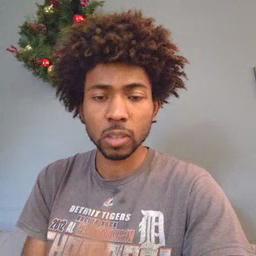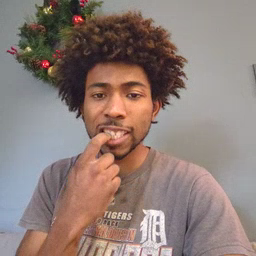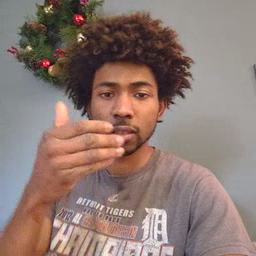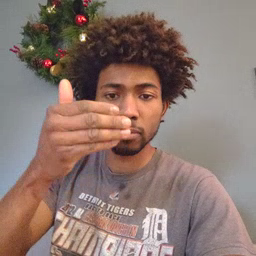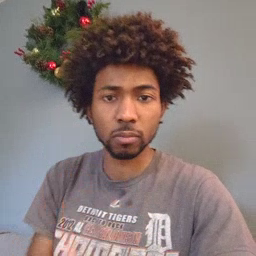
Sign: glasswindow